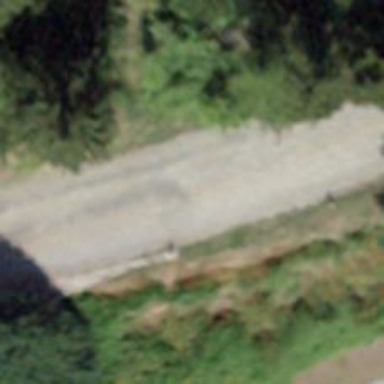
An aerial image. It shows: Primary highway with sett surface.